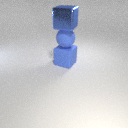
large blue rubber sphere above large blue rubber cube